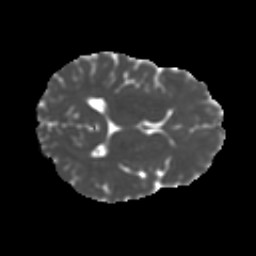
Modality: MD
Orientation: axial
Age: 16
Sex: male
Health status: ill
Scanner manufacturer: ge
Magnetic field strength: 3 T
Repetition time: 7.031 s
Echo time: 0.0835 s